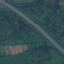
Land use / land cover class: Highway